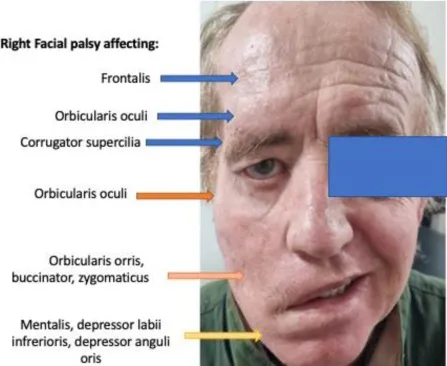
Patient showed unilateral right facial palsy seemingly affecting all branches of cranial nerve VII. This was his condition 5 months post the mRNA vaccination.
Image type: medical_photograph (skin_photograph)